Field crop: maize
Growth stage: 2
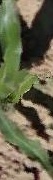
Species: maize